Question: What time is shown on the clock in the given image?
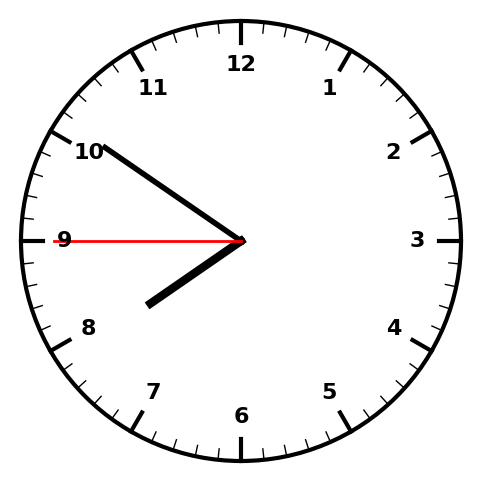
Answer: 07:50:45